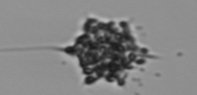
Label: Dictyocha